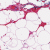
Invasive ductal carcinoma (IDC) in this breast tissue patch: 0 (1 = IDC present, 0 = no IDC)